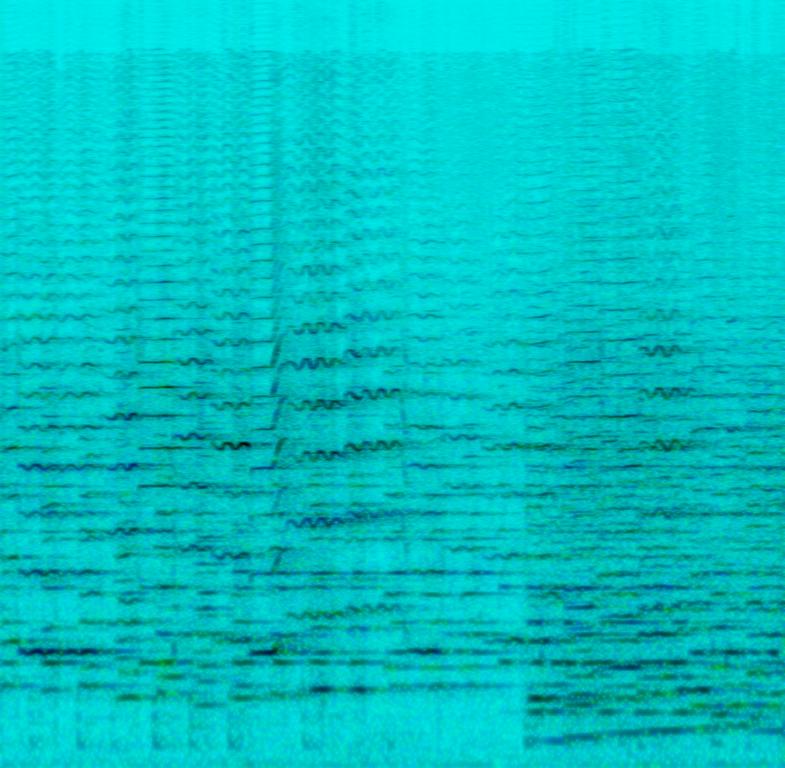
This audio contains people playing a melody in the higher register using violins and a viola. Some are playing the melody upwards while others are playing downwards. A cello or upright bass is providing a melody line in the lower register. This song may be playing during a classical concert.